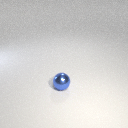
small blue metal sphere